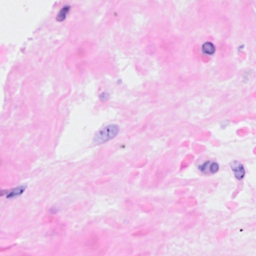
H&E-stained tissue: Breast